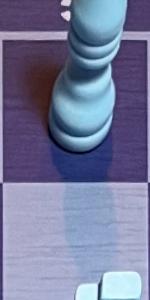
Label: Empty